Field crop: tomato
Growth stage: 2
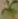
Species: solanum